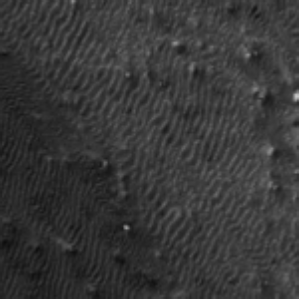
Label: frost